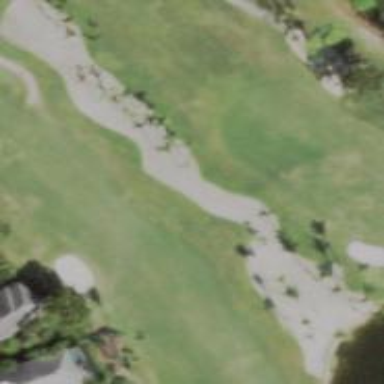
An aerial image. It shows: Golf bunker filled with sandy terrain.